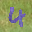
Label: 4